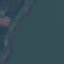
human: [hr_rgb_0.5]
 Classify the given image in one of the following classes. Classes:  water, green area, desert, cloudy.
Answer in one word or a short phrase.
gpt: water